Aerial crown-view tile of a tropical tree (Barro Colorado Island, Panama), acquired 20250818:
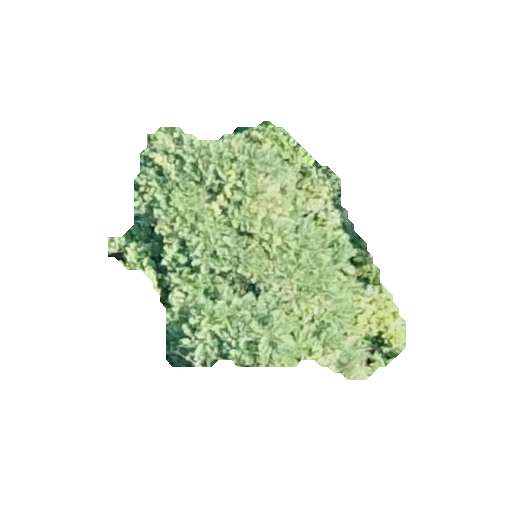
Species: Jacaranda copaia
GBIF accepted scientific name: Jacaranda copaia
Crown area: 73.102 m²